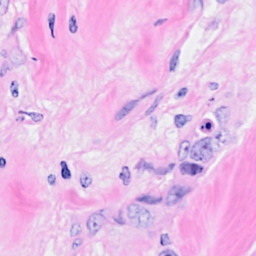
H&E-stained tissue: Breast